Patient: sex F, age 77
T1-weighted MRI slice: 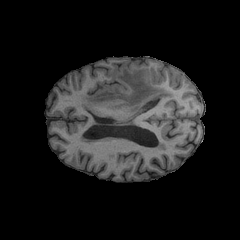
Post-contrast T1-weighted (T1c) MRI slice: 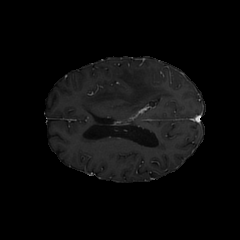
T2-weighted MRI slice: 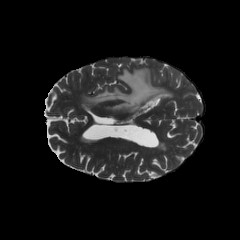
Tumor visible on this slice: yes
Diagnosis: Glioblastoma, IDH-wildtype
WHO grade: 4